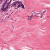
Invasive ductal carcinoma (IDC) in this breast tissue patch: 0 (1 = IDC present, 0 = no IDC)